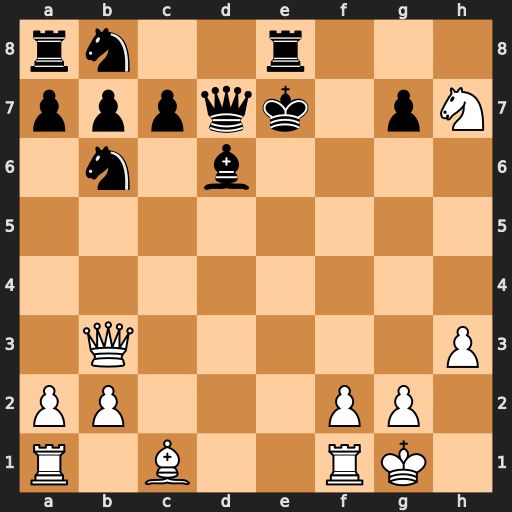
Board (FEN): rn2r3/pppqk1pN/1n1b4/8/8/1Q5P/PP3PP1/R1B2RK1
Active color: w
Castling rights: -
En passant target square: -
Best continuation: Bg5#